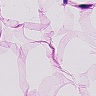
Metastatic tissue present: no